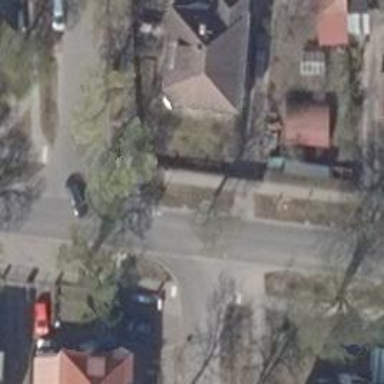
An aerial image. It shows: Driveway.